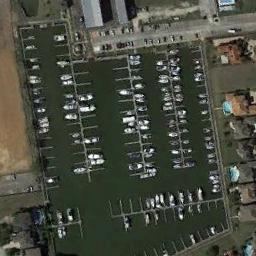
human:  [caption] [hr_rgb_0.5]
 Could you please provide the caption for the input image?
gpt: There are many ships in the harbor .

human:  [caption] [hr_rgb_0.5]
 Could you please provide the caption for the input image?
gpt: Many ships are neatly docked on the sea next to the harbor next to the building and the parking lot, With many empty spaces left .

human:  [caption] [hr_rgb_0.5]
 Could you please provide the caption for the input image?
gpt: There is room for docking in the harbor .

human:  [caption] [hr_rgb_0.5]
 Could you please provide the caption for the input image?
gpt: The harbor with lots of neatly docked boats is surrounded by some neatly arranged houses, A parking lot and a clearing .

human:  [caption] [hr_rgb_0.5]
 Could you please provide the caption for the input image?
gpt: There are some buildings around the harbor .